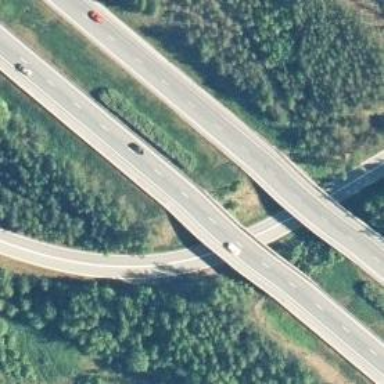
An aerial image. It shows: Asphalt motorway.